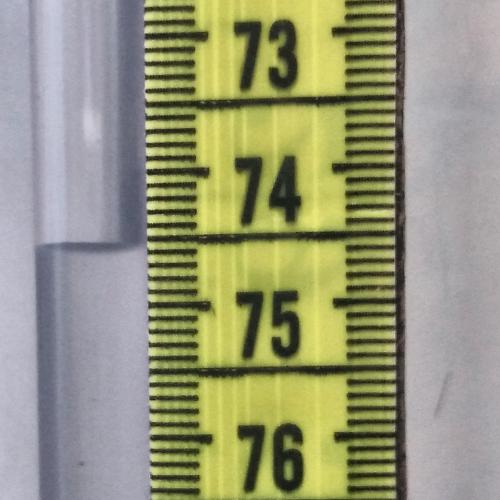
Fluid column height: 74.5 cm